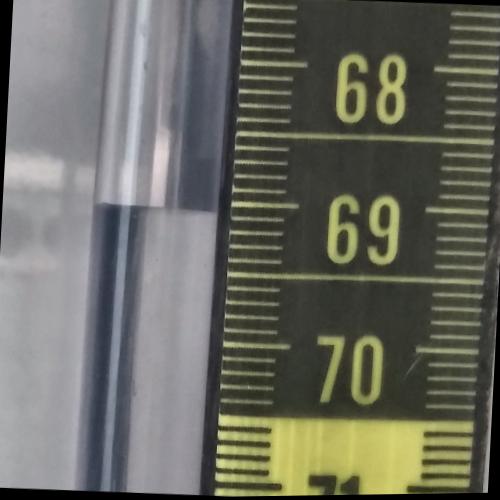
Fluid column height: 69.1 cm